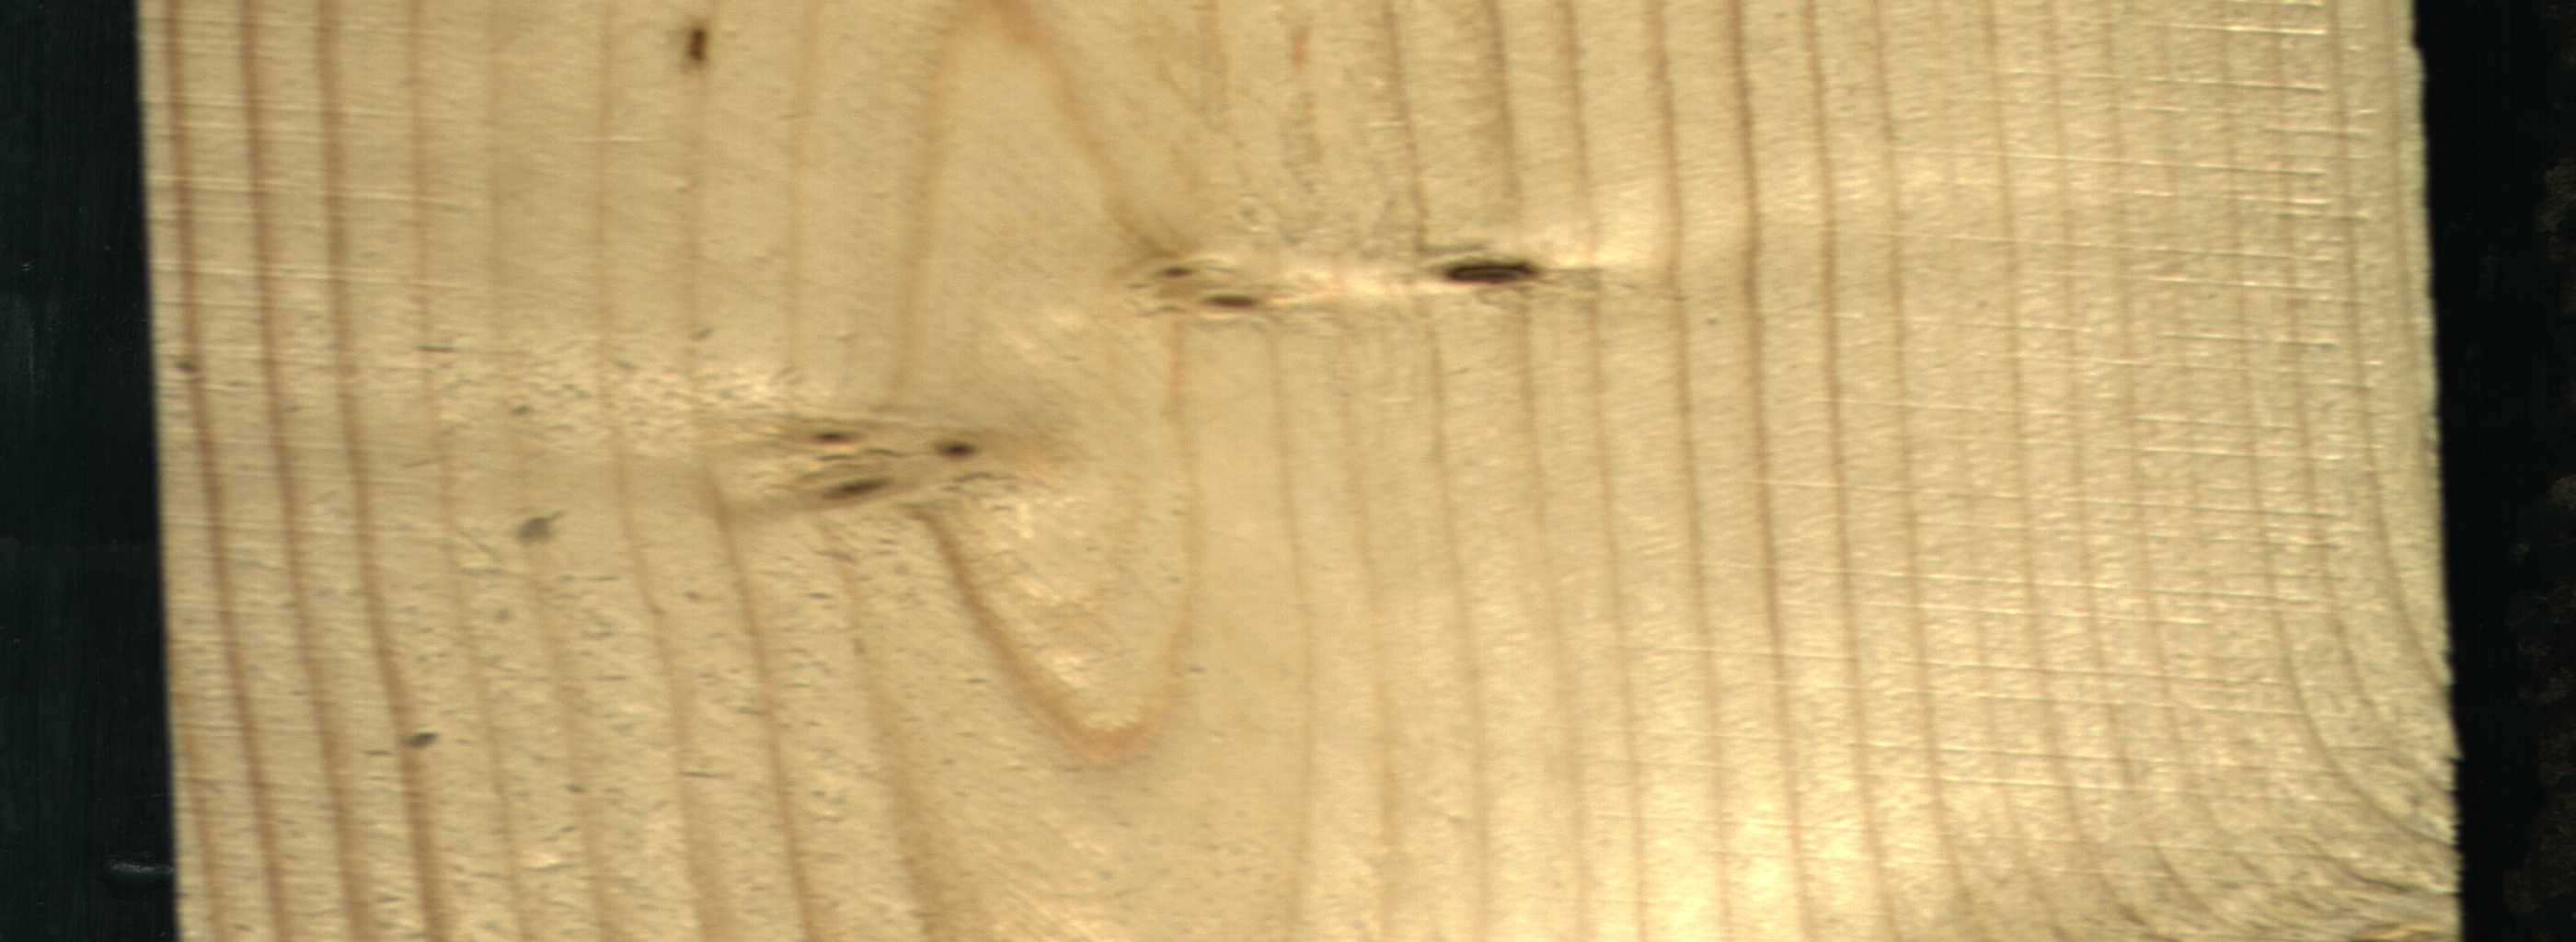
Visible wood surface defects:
resin
Live_Knot
Live_Knot
Live_Knot
Live_Knot
Live_Knot
Live_Knot